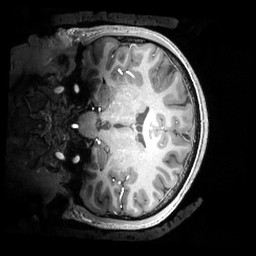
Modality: T1w
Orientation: coronal
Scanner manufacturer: philips
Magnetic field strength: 7 T
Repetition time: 0.008 s
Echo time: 0.001974 s